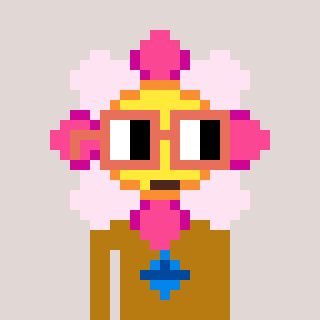
a pixel art character with square orange glasses, a flower-shaped head and a gold-colored body on a warm background